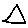
Label: triangle